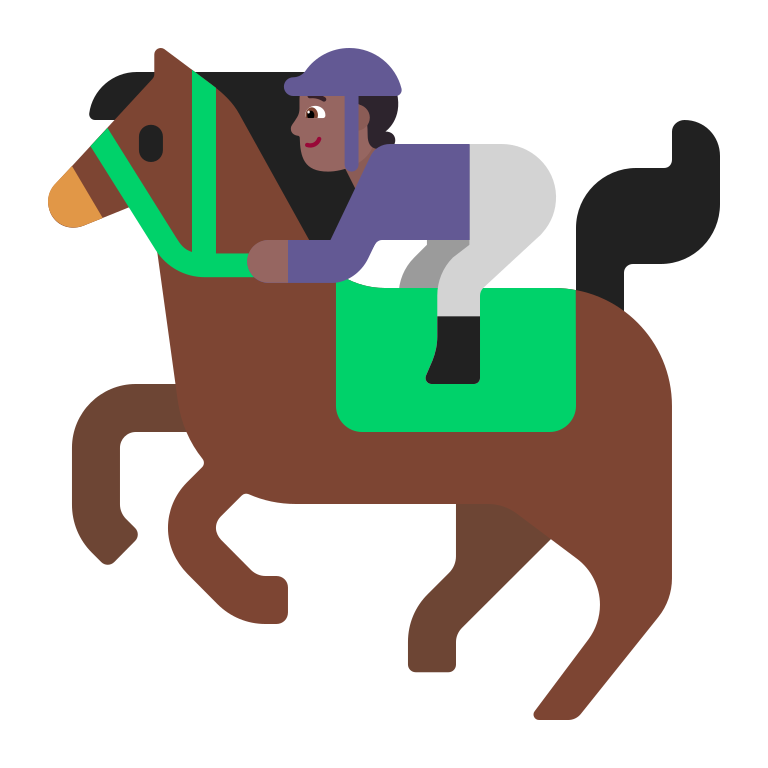
horse racing flat  dark